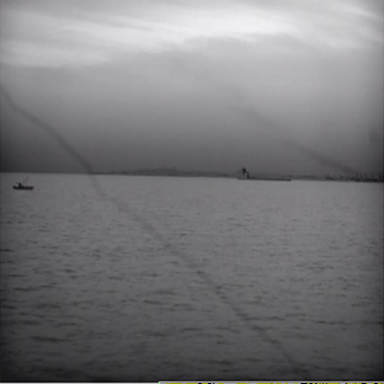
There are two objects shown in the infrared image, including a bulk_carrier, and a liner.